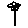
Label: flower